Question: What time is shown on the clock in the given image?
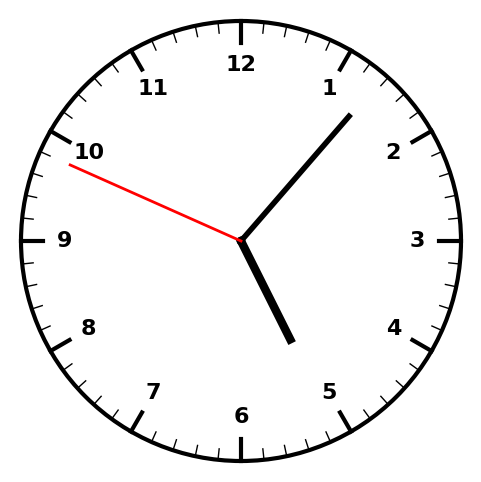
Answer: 05:06:49